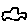
Label: car